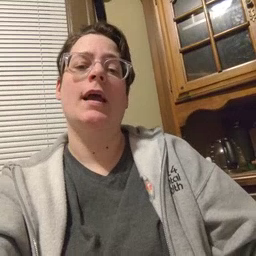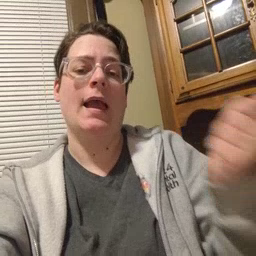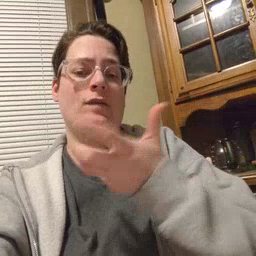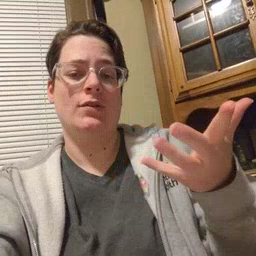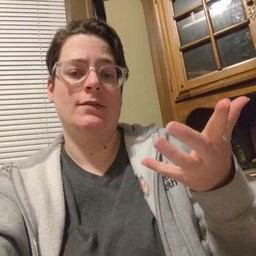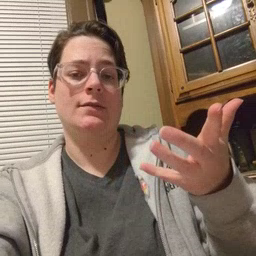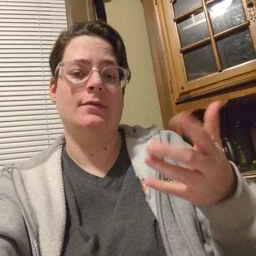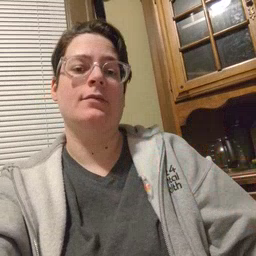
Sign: every